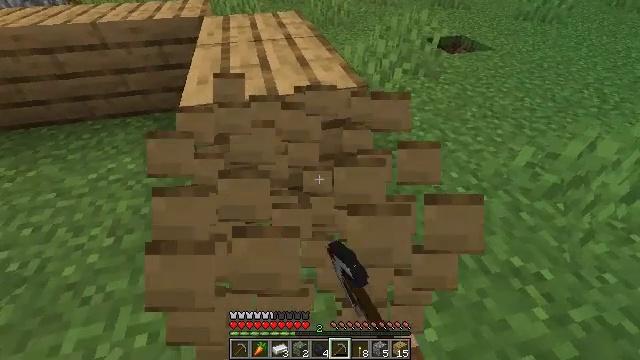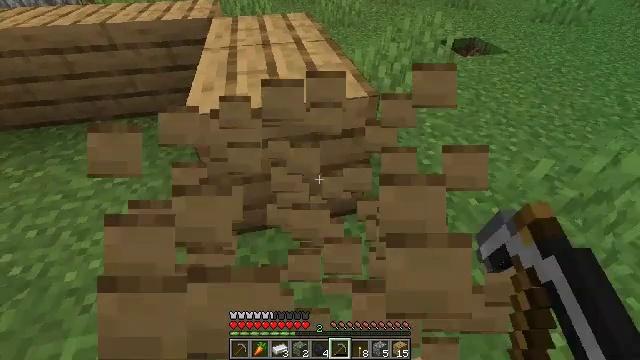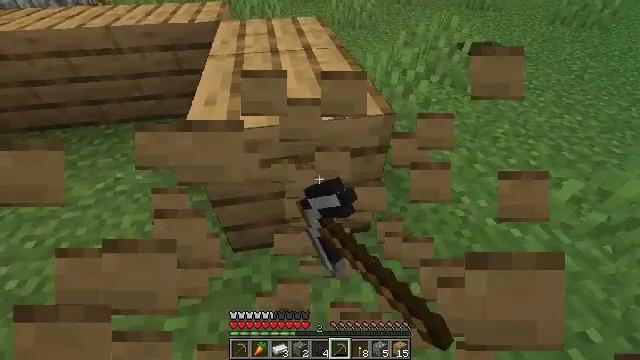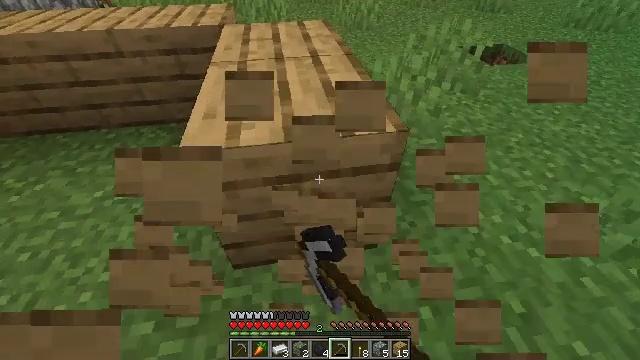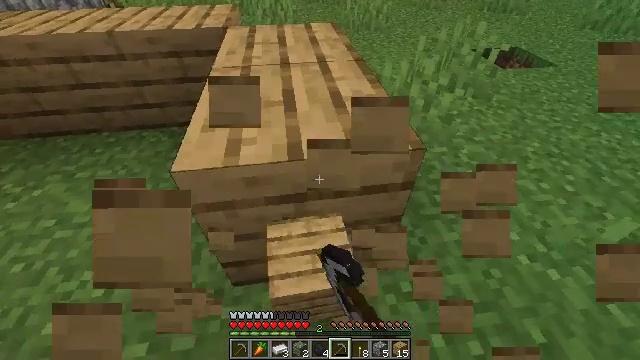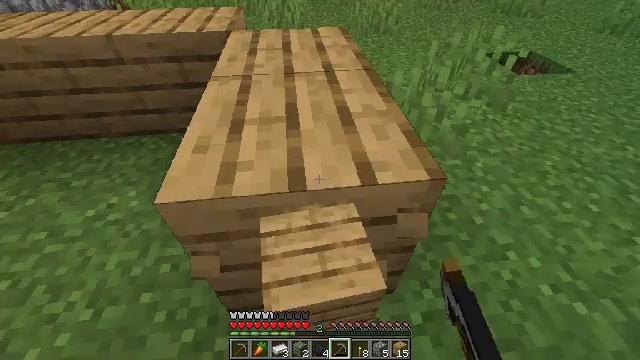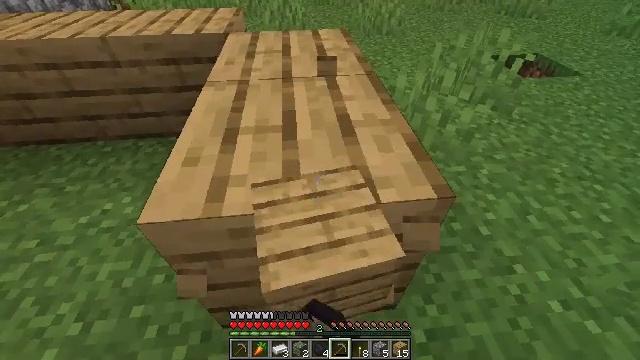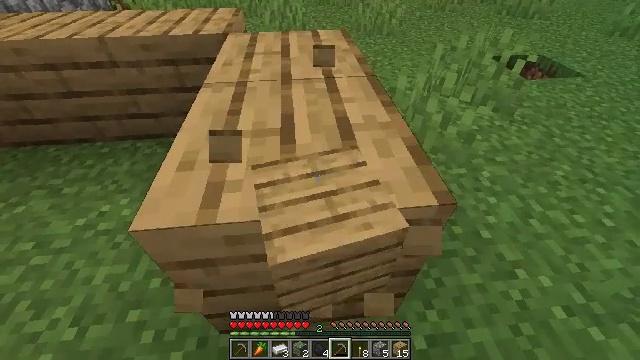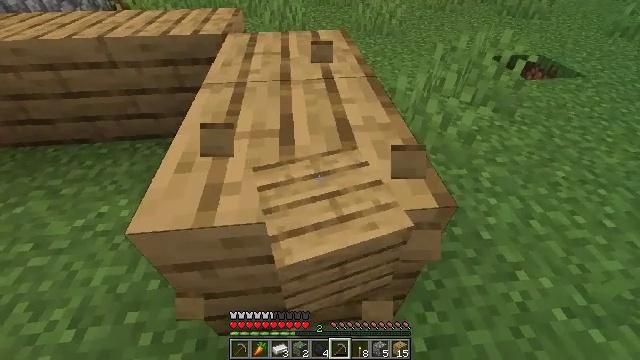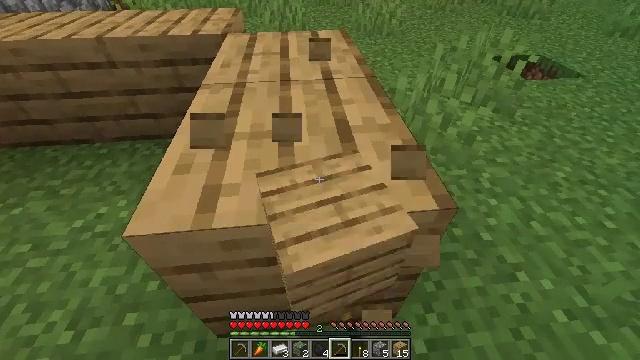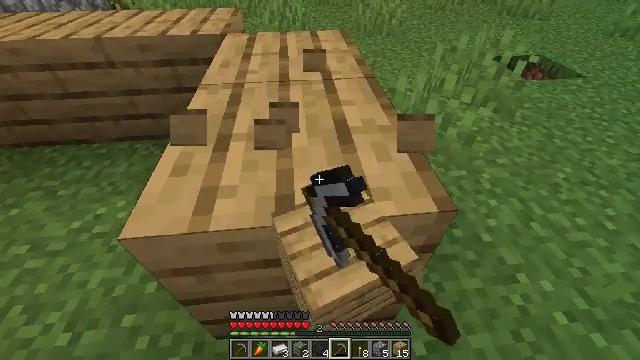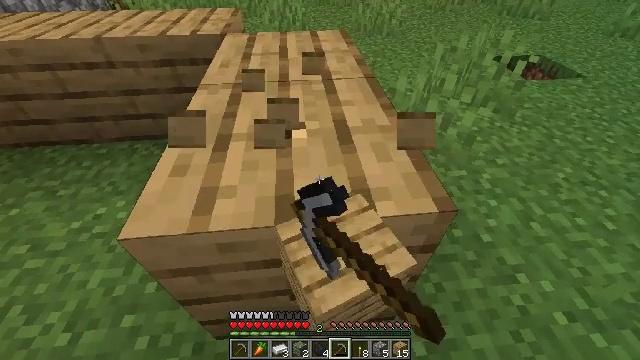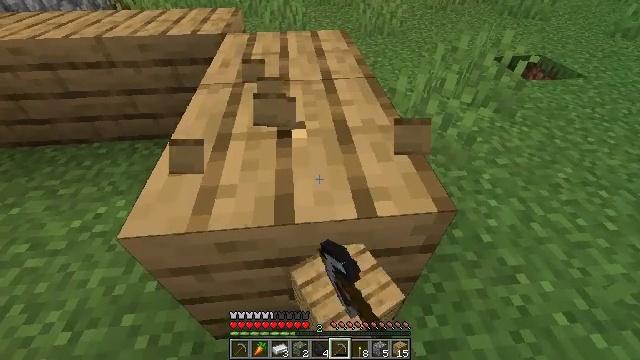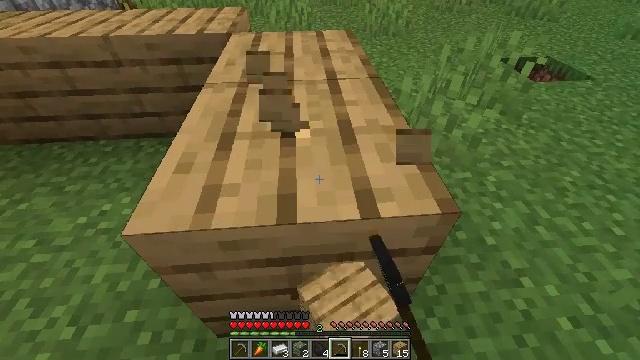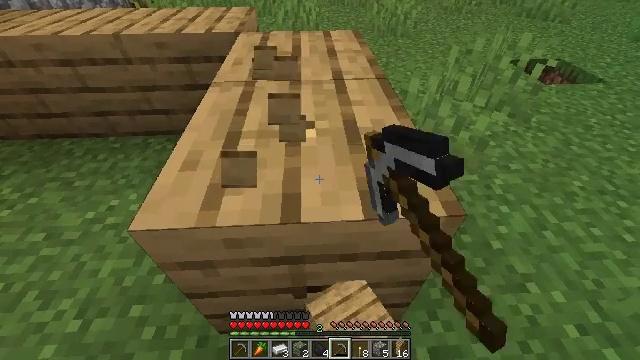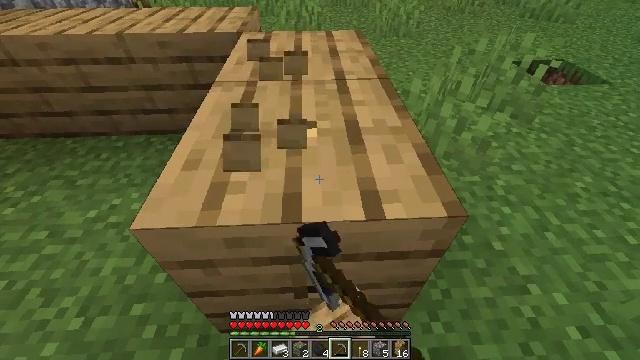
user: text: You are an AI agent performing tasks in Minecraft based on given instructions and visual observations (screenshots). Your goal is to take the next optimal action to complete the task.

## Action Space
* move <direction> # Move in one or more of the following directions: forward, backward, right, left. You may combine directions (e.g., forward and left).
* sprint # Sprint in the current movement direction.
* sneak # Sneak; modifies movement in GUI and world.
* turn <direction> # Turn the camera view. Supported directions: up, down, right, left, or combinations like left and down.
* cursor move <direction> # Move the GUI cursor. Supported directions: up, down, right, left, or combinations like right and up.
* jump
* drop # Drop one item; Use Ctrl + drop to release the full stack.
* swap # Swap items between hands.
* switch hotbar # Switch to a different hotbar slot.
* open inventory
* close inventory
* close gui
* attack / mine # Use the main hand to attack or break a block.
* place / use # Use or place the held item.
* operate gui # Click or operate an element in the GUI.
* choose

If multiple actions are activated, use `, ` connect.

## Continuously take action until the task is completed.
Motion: motion action
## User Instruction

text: Break the existing planks.
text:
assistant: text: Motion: move forward, turn left, attack / mine
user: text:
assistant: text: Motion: move forward, turn left, attack / mine
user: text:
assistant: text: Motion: move forward, turn left, attack / mine
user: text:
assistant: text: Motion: move forward, turn left, attack / mine
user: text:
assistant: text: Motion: turn left, attack / mine
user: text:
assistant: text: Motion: attack / mine
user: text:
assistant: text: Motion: attack / mine
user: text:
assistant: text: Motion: attack / mine
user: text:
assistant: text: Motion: attack / mine
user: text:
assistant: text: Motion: attack / mine
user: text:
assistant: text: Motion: attack / mine
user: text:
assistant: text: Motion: attack / mine
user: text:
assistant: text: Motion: turn left, attack / mine
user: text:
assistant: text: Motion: turn left, attack / mine
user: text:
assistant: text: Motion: attack / mine
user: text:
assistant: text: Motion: attack / mine
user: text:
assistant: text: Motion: attack / mine
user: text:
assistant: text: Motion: attack / mine
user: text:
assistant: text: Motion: attack / mine
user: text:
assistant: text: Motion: attack / mine
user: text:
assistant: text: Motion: attack / mine
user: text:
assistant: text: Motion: attack / mine
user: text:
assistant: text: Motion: attack / mine
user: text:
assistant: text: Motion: attack / mine
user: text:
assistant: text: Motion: attack / mine
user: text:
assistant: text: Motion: attack / mine
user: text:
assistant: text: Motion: attack / mine
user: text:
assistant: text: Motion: attack / mine
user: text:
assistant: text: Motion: attack / mine
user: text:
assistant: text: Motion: attack / mine